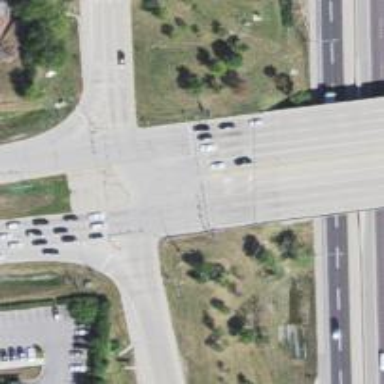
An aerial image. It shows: Primary highway.